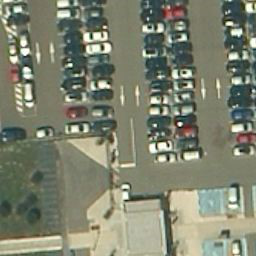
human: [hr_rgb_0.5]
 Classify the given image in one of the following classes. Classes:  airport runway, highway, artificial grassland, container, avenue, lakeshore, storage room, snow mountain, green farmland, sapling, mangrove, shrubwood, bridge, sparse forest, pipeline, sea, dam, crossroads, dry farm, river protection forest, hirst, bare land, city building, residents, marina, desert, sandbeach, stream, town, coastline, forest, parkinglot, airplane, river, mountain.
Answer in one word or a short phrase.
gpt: parkinglot